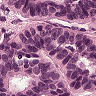
Metastatic tissue present: yes